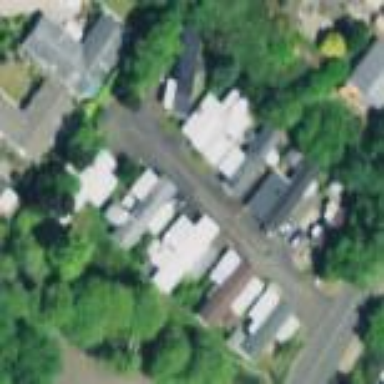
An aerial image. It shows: Residential area designated as trailer park.